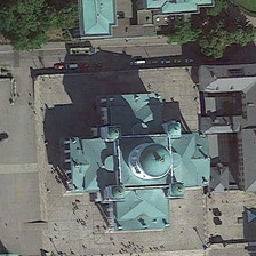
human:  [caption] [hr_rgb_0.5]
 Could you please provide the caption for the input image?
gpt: Cruciform church with two round green roofs stands along the street which is a prorogon building.

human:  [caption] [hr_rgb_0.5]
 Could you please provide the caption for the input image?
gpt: On both sides of the street stands a cross shaped church, the church's five circular green roofs next to these buildings.

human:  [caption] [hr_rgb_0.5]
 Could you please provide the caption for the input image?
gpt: it is a majestic church with blue roof standing in the square .

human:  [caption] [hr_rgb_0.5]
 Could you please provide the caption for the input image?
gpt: a cyan cross shape with a cylindrical roof is near a cyan structure and a dark grey building .

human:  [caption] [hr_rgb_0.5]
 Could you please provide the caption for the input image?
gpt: a cross-shaped church with five round green roofs is located along the road opposite which are work buildings.